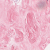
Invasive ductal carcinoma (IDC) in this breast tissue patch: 0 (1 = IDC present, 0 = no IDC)